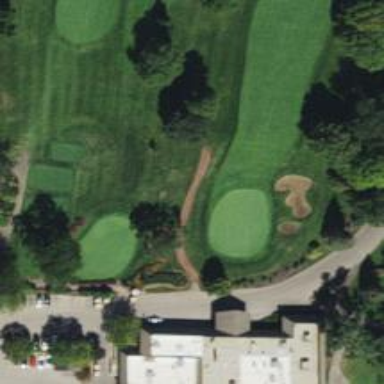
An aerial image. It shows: Pathway for golfing.